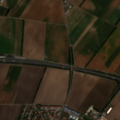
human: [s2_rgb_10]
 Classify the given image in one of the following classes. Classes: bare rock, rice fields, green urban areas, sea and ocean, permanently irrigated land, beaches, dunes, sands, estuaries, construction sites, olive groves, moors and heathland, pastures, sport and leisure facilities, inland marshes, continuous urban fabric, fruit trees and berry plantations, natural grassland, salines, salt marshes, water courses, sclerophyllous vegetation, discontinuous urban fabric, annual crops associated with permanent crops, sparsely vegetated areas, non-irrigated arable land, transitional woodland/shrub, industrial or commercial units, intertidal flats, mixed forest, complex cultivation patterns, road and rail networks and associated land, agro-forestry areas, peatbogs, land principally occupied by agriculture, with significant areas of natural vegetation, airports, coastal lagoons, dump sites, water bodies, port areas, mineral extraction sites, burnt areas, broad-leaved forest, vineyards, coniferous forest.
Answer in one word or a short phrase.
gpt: discontinuous urban fabric, industrial or commercial units, non-irrigated arable land